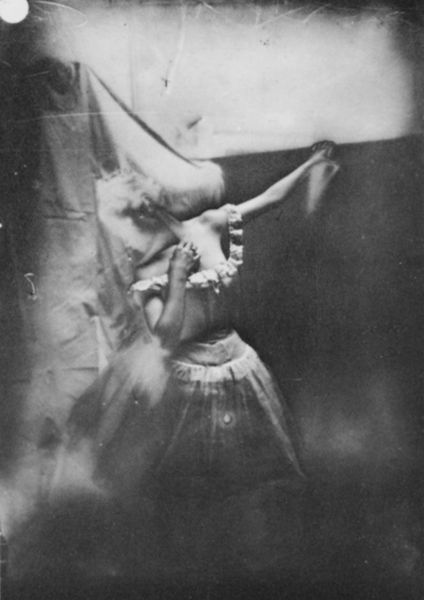
Titel: Tänzerin eines Ballettvereins
Künstler: Antoine Degas
Standort: Paris
Institution: Archive der Nationalen Bibliothek
Schlagwörter: dunkel, hand, kopf, mann, schatten, weiß, mädchen, ausschnitt, bewegung, brust, degas, frau, geste, grau, hell, hintergrund, hut, kleid, licht, nase, profil, schwarz, szene, zeichnung, schleier, tuch, rock, tanz, bart, wand, arm, arme, bluse, falten, gesicht, halten, leinen, mensch, ärmel, bild, hals, hände, verzerrung, vorhang, figur, haare, kostüm, pose, stoff, tücher, kind, tanzen, theater, tänzerin, dekollete, dekollte, dekoltee, lippen, schulter, vase, papier, balett, ballerina, ballet, ballett, haltung, tüll, kette, mauer, ausdruck, vorführung, spitz, laken, rüsche, rüschen, zeigen, exotisch, geneigt, unscharf, foto, fotografie, photographie, hell dunkel, belichtung, maske, schwarz-weiss, zirkus, gedreht, photo, negativ, verschwommen, hubi, fall, graziös, anlehnen, verdeckt, drehung, fotographie, träger, drama, neigung, photografie, verzerrt, verhüllung, experiment, tuc, verneigung, scahtten, pirouette, eingeborene, daguerotypie, verwackelt, tragödie, man ray, schlampe, tüllrock, schartz, darstellerin, gedrehte